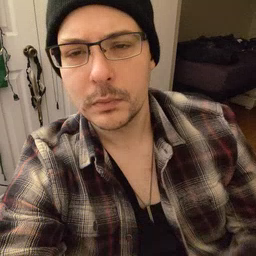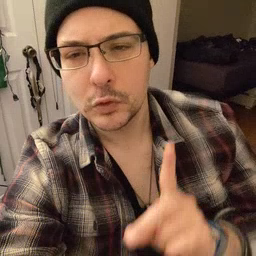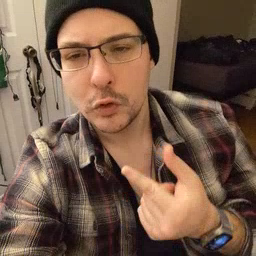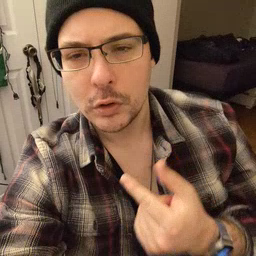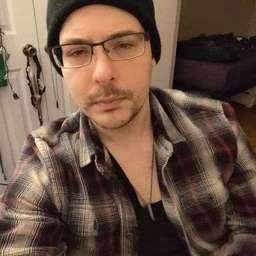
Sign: dog